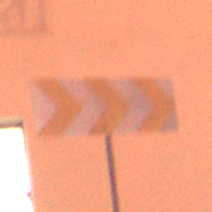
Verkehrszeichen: RichtungstafelnInKurvenGrossLinks
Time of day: Night
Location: Outdoor (Urban)
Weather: Overcast
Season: Winter
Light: Artificial